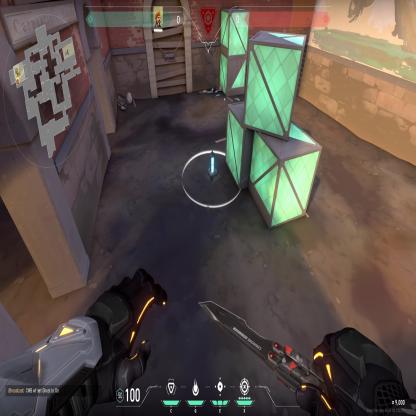
Label: planted spike